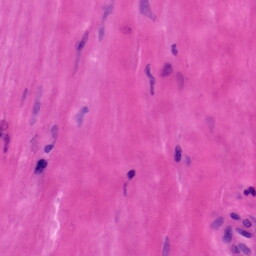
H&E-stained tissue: Tonsil